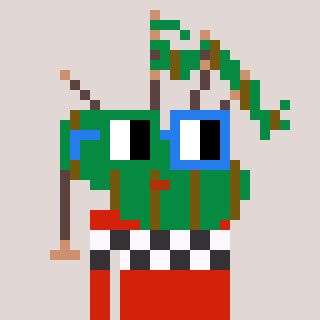
a pixel art character with square green and blue glasses, a bagpipe-shaped head and a red-colored body on a warm background